Question: I'm trying to customize and add a google maps map in my website.
I'm able to add it programmatically using google maps JS api, the map is correctly shown and everything with the below code (<URL>:
'''
function initialize() {
var map_canvas = document.getElementById('map-canvas');
var map_options = {
disableDefaultUI : false,
center: new google.maps.LatLng(41.<PHONE>,12.<PHONE>),
zoom: 17,
mapTypeId: google.maps.MapTypeId.HYBRID,
scrollwheel : false,
zoomControl : true,
streetViewControl : false,
scaleControl : true,
}
var map = new google.maps.Map(map_canvas, map_options);
var marker = new google.maps.Marker({
map : map,
position : new google.maps.LatLng(41.<PHONE>,12.<PHONE>),
title : "Title"
});
var info = new google.maps.InfoWindow({
content : "marker content"
});
google.maps.event.addListener(marker, "click", function(){
info.open(map,marker);
});
}
google.maps.event.addDomListener(window, 'load', initialize);
'''
Now I'd like to add the "Open in google maps" button:

in order to let the user browse the map and get the direction to the place the marker is pointing.
I'm reading the <URL>, but I'm only able to find "url examples", and nothing related to JS to configure my map.
Anyone has any kind of suggestion?
Thank you
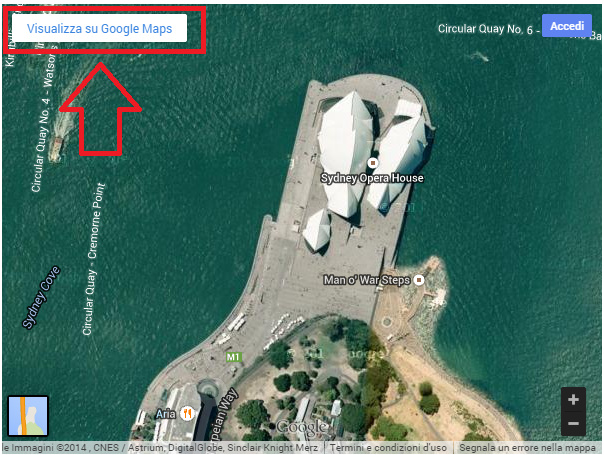
Answer: I am guessing the actual problem is adding the button to the map. You need to create a custom control that looks like a button and has a click handler, and you need to add it to maps controls array:
'''
var gotoMapButton = document.createElement("div");
gotoMapButton.setAttribute("style", "margin: 5px; border: 1px solid; padding: 1px 12px; font: bold 11px Roboto, Arial, sans-serif; color: #000000; background-color: #FFFFFF; cursor: pointer;");
gotoMapButton.innerHTML = "Open Google Maps";
map.controls[google.maps.ControlPosition.TOP_RIGHT].push(gotoMapButton);
google.maps.event.addDomListener(gotoMapButton, "click", function () {
var url = 'https://www.google.com/maps?q=' + encodeURIComponent(marker.getPosition().toUrlValue());
// you can also hard code the URL
window.open(url);
});
'''
<URL>
---
There is <URL>.